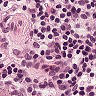
Metastatic tissue present: no